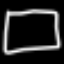
Label: square